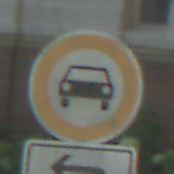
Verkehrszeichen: VerbotKraftwagen
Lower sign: RichtungsangabeDurchPfeile2
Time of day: Midday
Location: Outdoor (Suburban)
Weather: Clear
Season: NotSpecified
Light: Natural